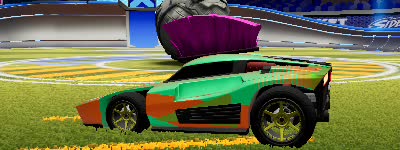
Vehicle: breakout